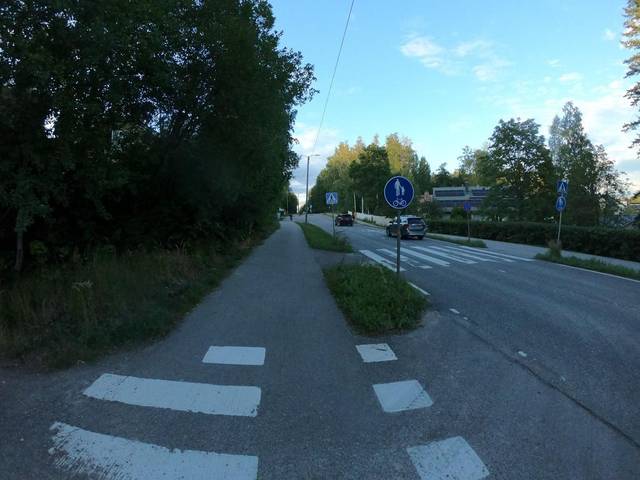
Region: Finland
Coordinates: 60.242, 24.774